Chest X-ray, PA view. Patient: 58 years old, sex M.
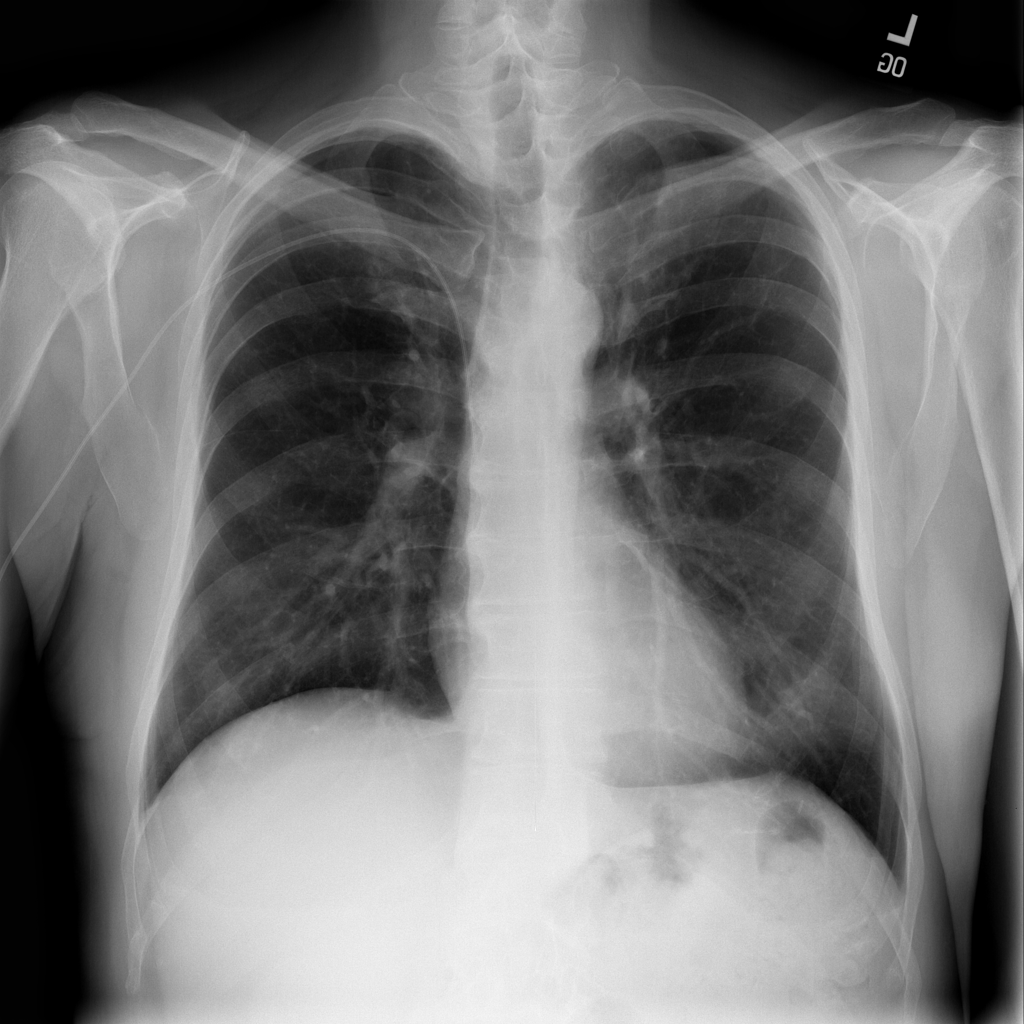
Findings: No Finding